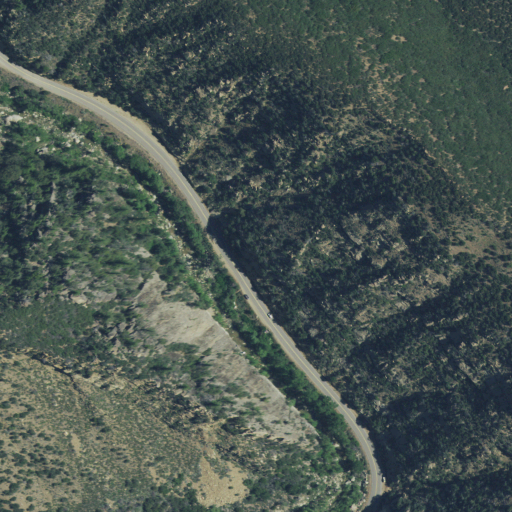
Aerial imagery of gap in California named Sespe Gorge containing shrub, open development, evergreen forest, low intensity development, and woody wetlands